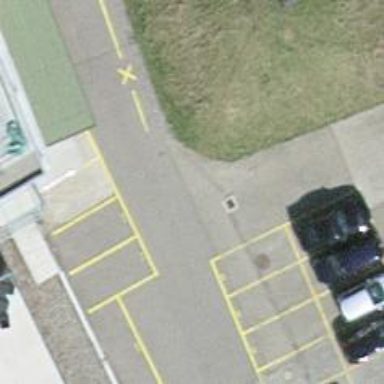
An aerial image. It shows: Road serving as parking aisle.